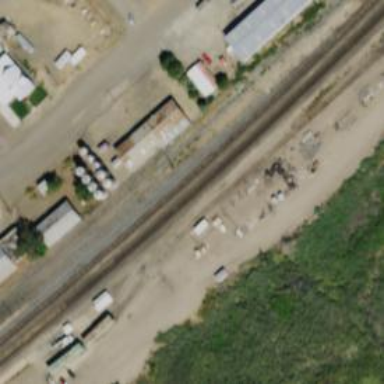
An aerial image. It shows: Disused railway siding.